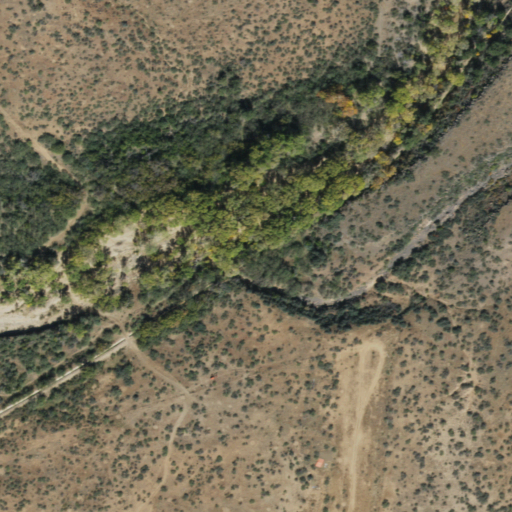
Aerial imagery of valley in Arizona named Government Spring Gulch containing shrub, woody wetlands, herbaceous wetlands, and low intensity development